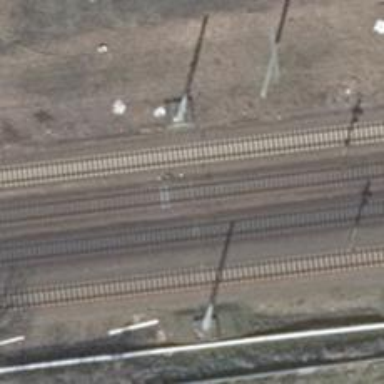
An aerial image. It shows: Milestone along the railway with catenary mast.